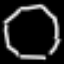
Label: octagon